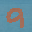
Label: 9